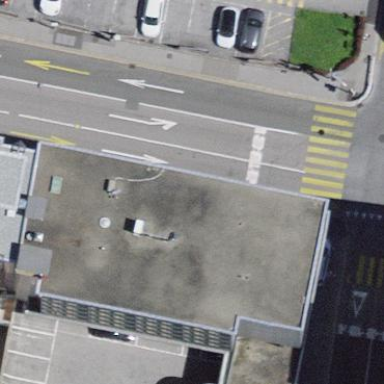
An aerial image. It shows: Office building.